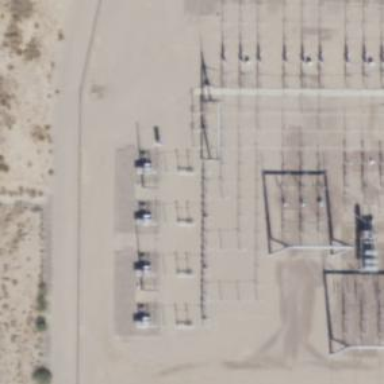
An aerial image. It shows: Switch for power supply.